Question: I'm trying to add 7 'Text' widgets to a 'GridLayout' row.
I want them all to be of the same width, but they come out funky:

'''
//Columns
for(int i=0;i<7;i++) {
text = new Text(shell, SWT.BORDER);
text.setEditable(true);
data = new GridData(SWT.FILL, SWT.TOP,true,false,1,1);
text.setLayoutData(data);
cols.add(text);
}
'''
Things I've tried:
- - 'data.minimumWidth''data.widthHint'
Yet the widgets are always in varying degrees of disarray.
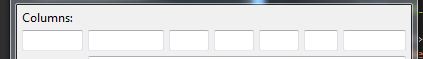
Answer: You specify this on the 'GridLayout' constructor, second parameter:
'''
GridLayout layout = new GridLayout(7, true);
'''
specifies 7 columns of equal width.
You can also use
'''
layout.makeColumnsEqualWidth = true;
'''